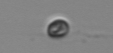
Label: flagellate